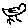
Label: bird